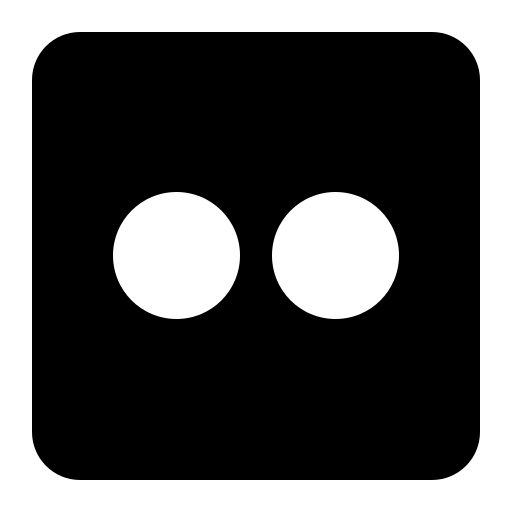
Tags: icon, FontAwesome, fa-icon, brand, flickr